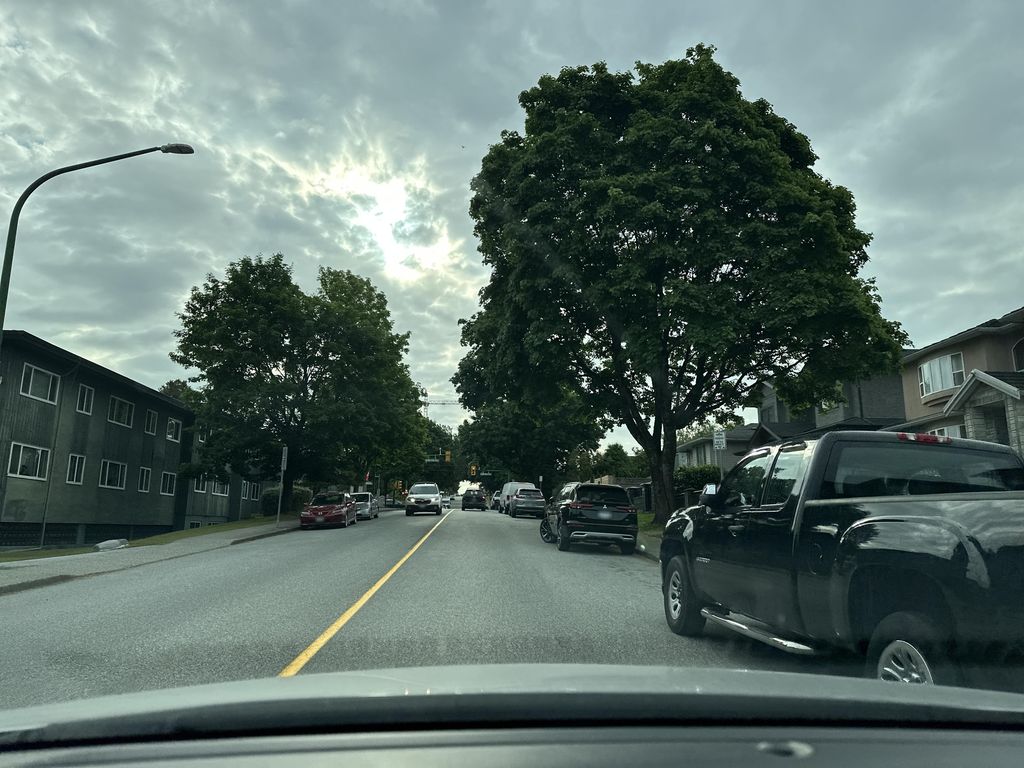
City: vancouver